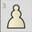
Piece: wP